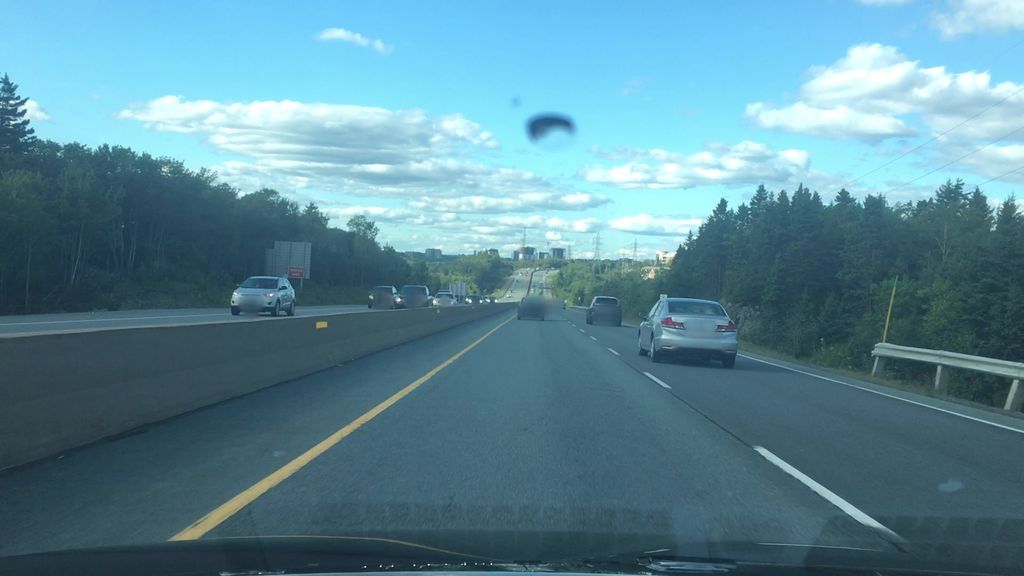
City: halifax